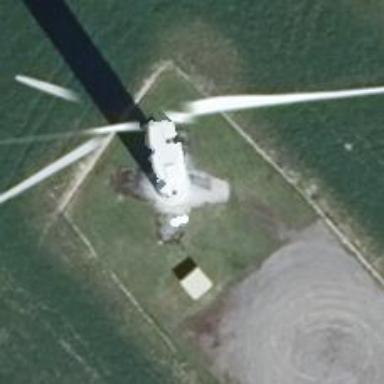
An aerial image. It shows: Wind generator using horizontal axis wind turbines.